Aerial crown-view tile of a tropical tree (Barro Colorado Island, Panama), acquired 20240813:
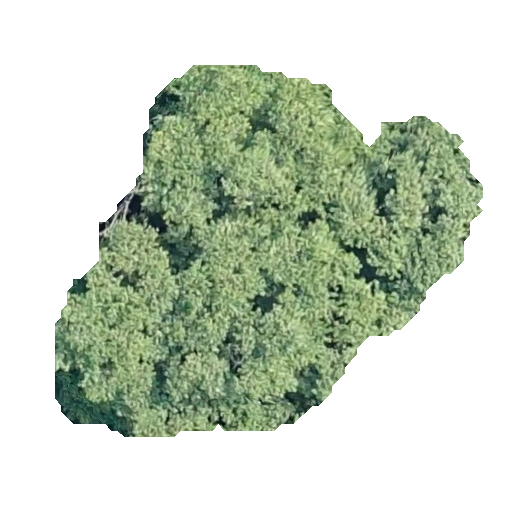
Species: Luehea seemannii
GBIF accepted scientific name: Luehea seemannii
Crown area: 162.199 m²